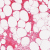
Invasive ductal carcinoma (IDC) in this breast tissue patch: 0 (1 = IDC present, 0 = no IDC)